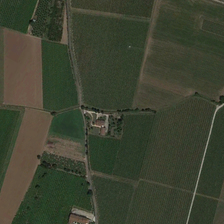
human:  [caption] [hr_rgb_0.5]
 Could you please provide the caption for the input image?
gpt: there are two gray roof houses in the farm .

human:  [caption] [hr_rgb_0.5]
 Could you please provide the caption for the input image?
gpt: there are two gray roof houses in the farm .

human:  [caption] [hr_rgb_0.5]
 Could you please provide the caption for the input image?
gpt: this field is very broad .

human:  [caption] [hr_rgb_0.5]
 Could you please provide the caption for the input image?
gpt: this field is very broad .

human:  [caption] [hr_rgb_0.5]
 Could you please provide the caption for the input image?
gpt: this field is very broad .